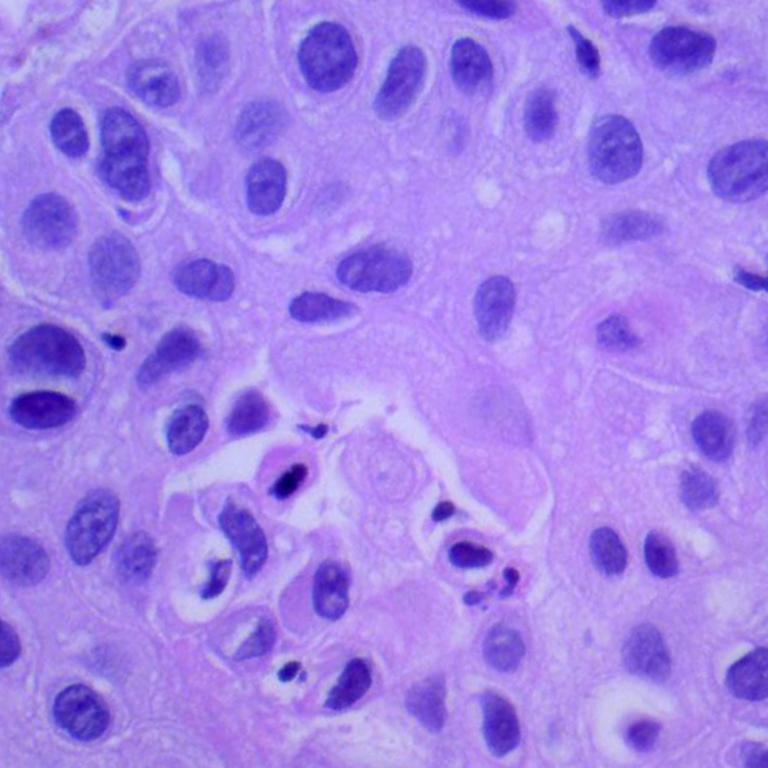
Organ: lung
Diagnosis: squamous carcinomas